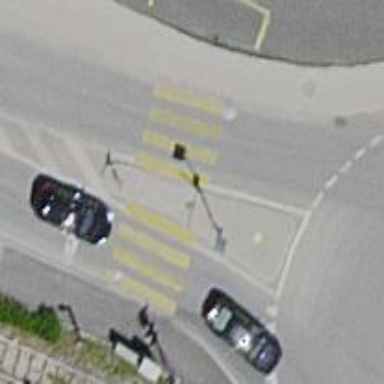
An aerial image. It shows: Zebra crossing with pedestrian island.